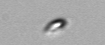
Label: nanoplankton_mix